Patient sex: M
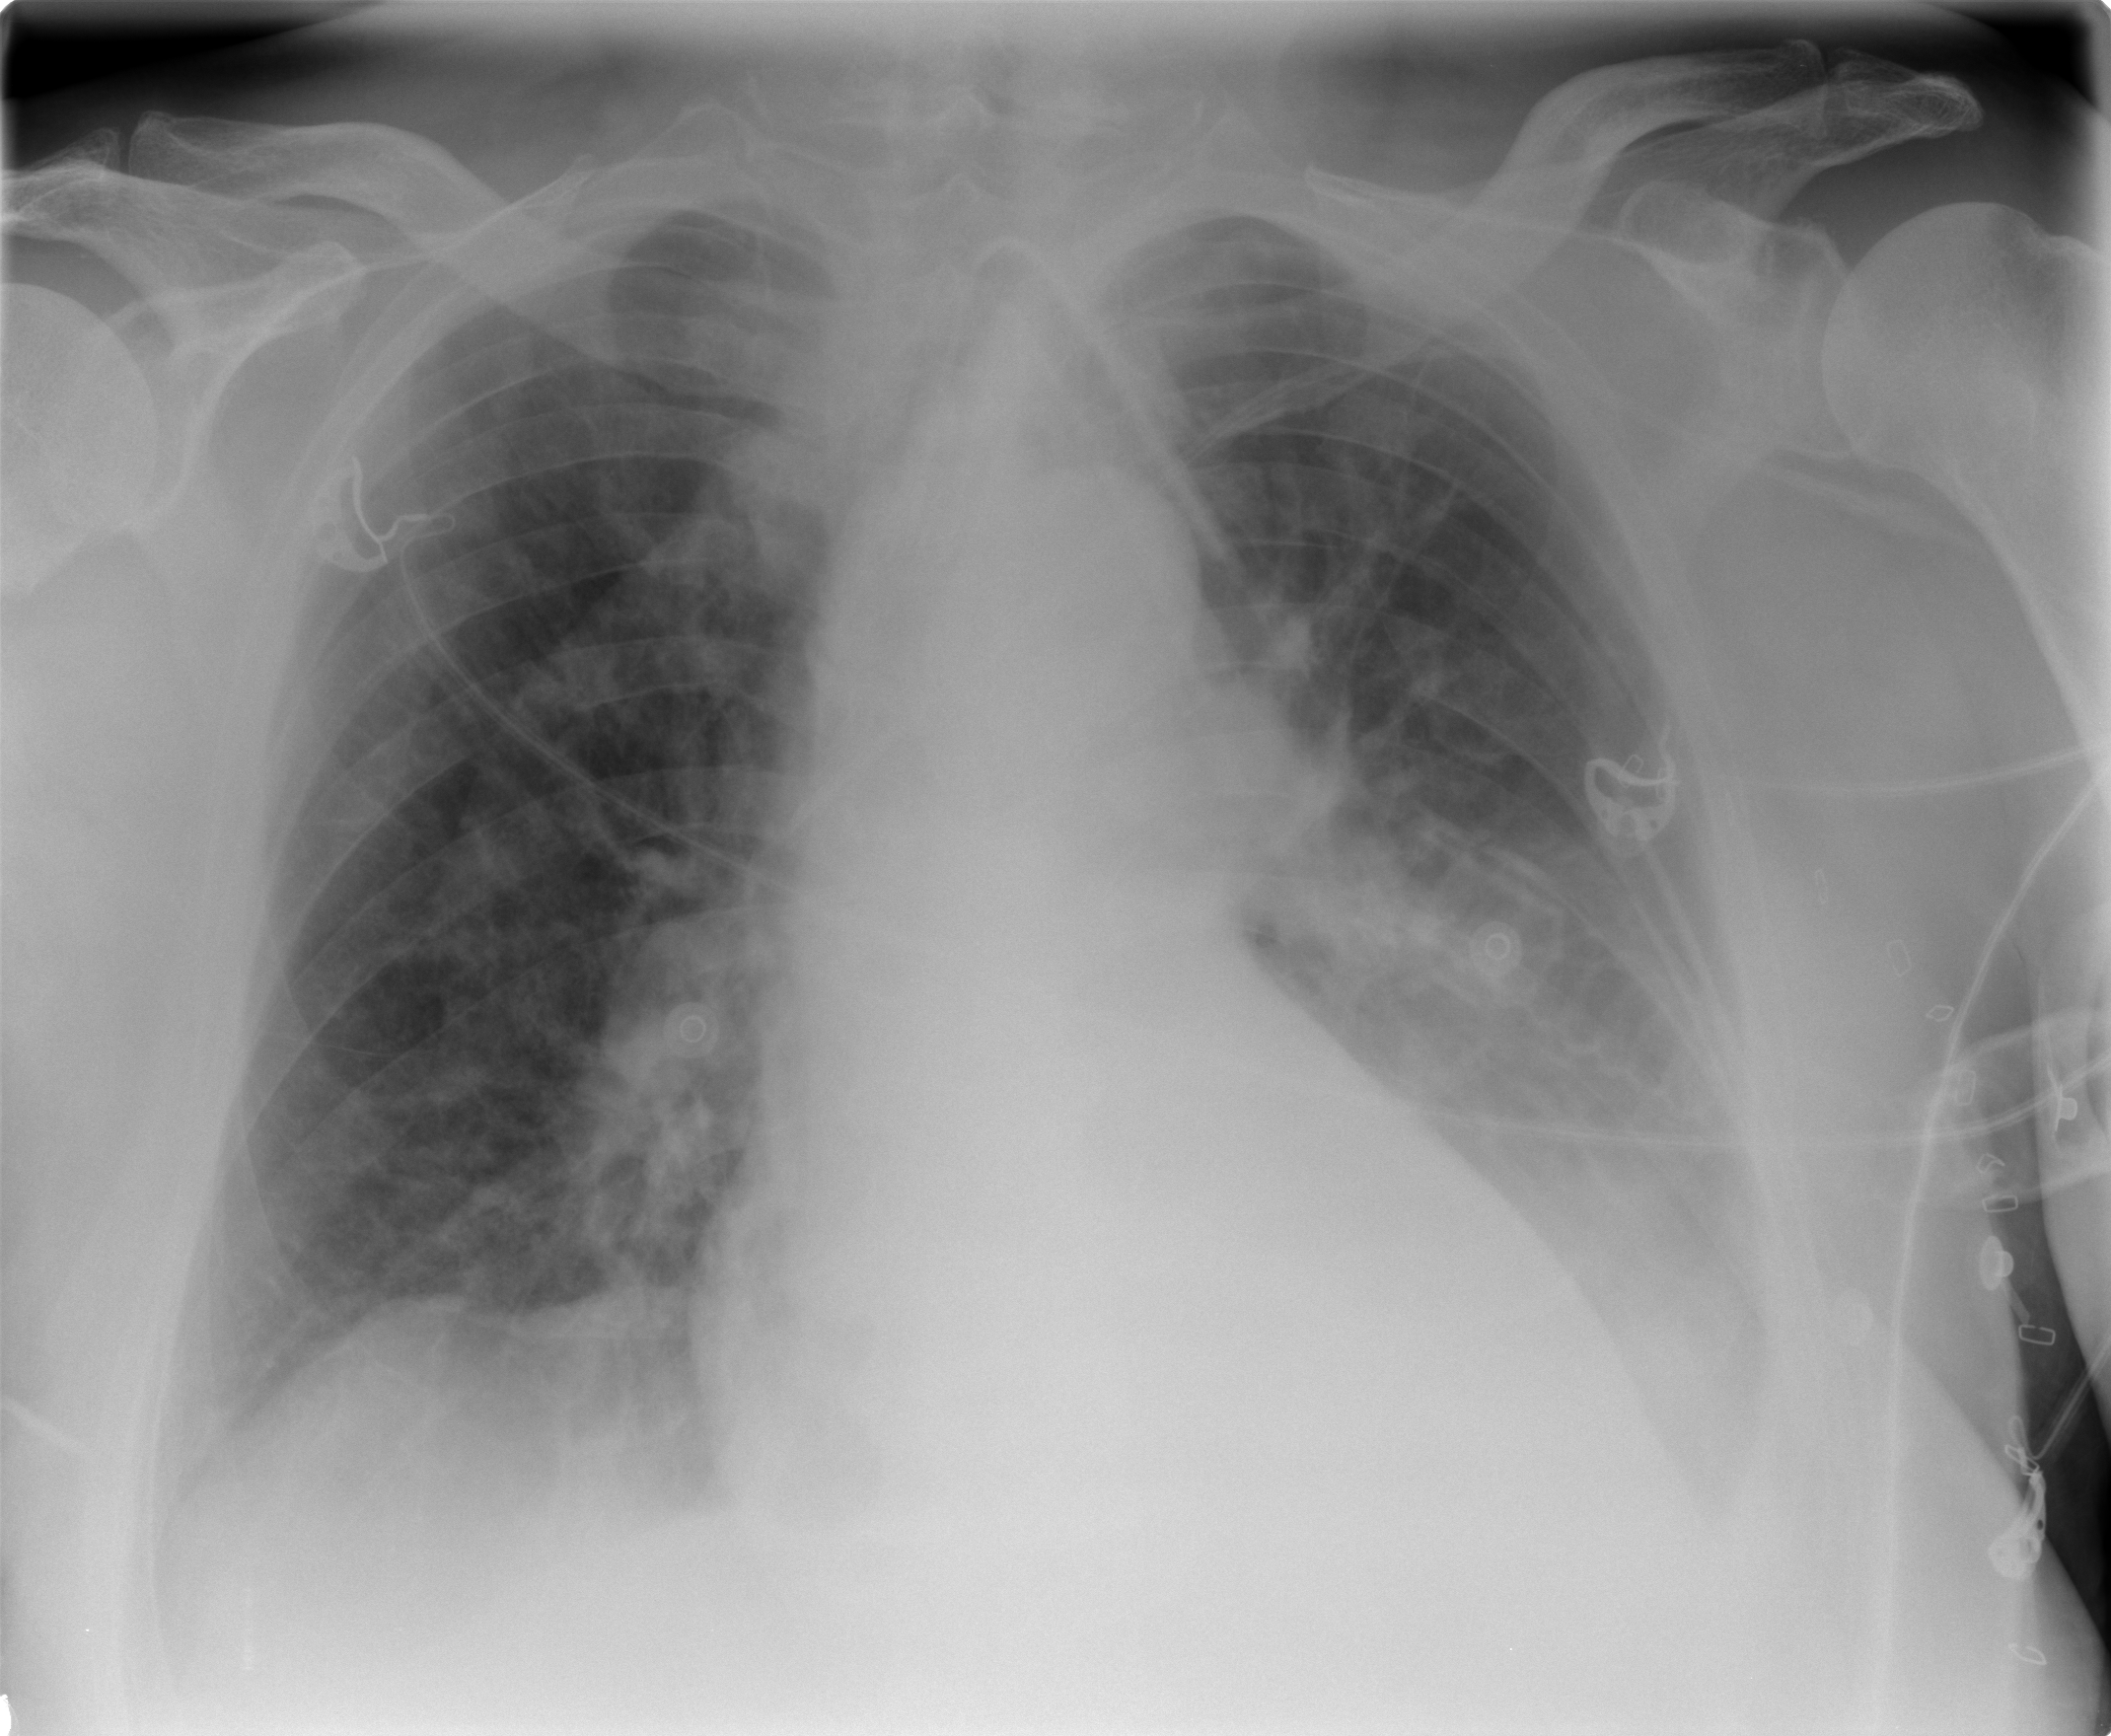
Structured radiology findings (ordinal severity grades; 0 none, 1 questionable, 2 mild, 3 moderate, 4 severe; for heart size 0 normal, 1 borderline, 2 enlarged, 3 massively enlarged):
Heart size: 2
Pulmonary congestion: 3
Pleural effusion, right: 2
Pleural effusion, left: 3
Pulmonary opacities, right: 2
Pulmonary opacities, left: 2
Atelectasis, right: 0
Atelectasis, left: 2